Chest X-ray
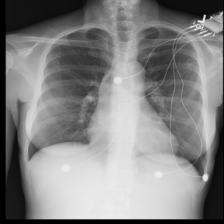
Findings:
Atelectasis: negative
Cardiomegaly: positive
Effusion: positive
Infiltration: negative
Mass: negative
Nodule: negative
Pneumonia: negative
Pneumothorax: negative
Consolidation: negative
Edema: negative
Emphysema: negative
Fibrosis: negative
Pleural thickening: negative
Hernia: negative